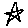
Label: star